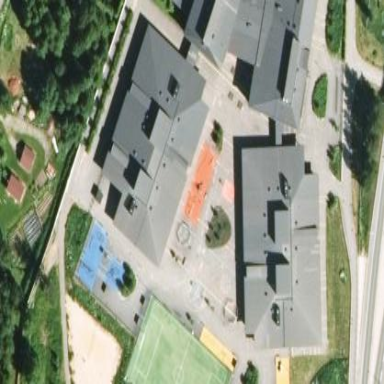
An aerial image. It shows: School.